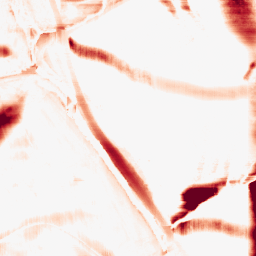
Category: morphological
Decomposition family: morphological_rect
Decomposition parameters: operation: opening
width: 50
height: 20
Upsampling method: quartic
Upsampling parameters: scale: 2
Upsampling scale: 2